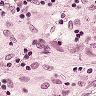
Metastatic tissue present: no